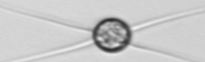
Label: Chaetoceros_danicus